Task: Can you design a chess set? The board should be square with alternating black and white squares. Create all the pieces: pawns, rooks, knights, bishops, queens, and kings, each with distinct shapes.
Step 420:
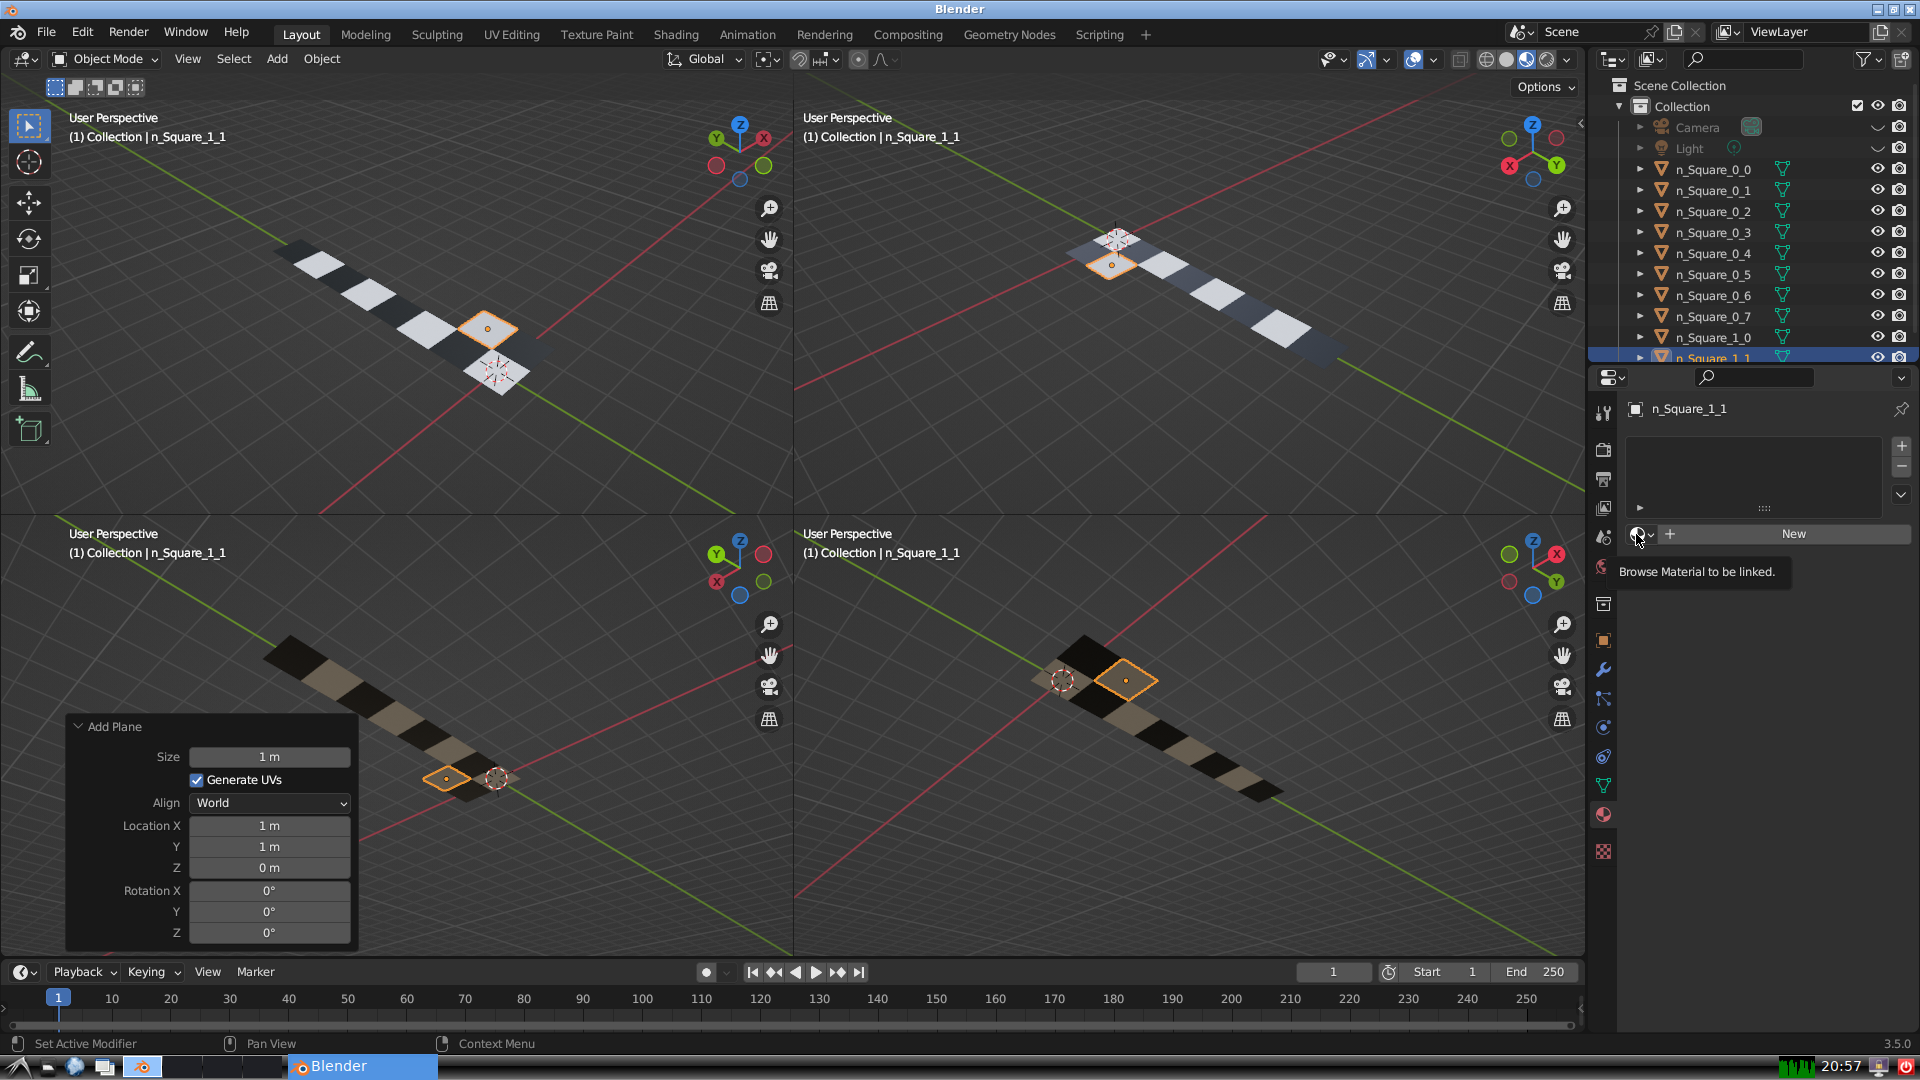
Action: click: no